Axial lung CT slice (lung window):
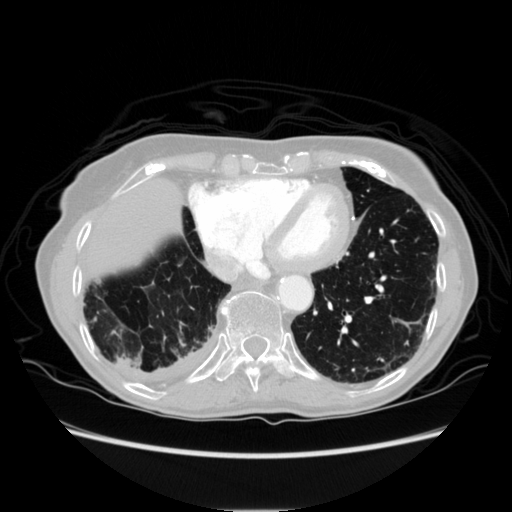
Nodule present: no